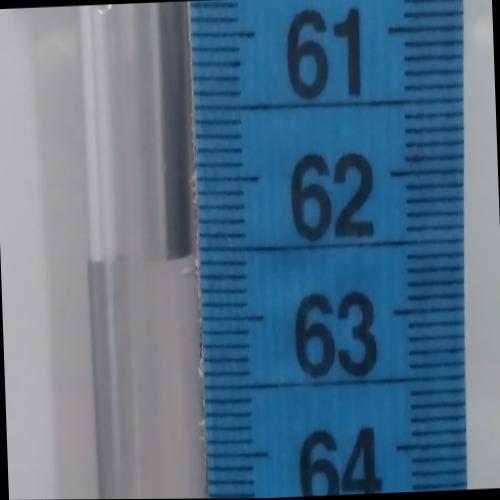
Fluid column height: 62.6 cm